Question: So what I am trying to do is auto sort on edit a row within a range of data depending on a certain fields input.

So on the image above I would like to order Column F depending on the Table in Column S
I have put a Rank tally from 1 to 18 in Column T
a VLookup is working in Column O
This works like so '=VLOOKUP(F9,$S$11:$T$28,2,false)'
I was going to use this Tally to sort the other Rows in the table to the Sort is applied to Column 0 in the table depending on the value in Column F
This is what I have so far
'''
function onEdit(event){
var sheet = SpreadsheetApp.getActiveSpreadsheet();
var editedCell = sheet.getActiveCell();
var SHEETNAME = 'Sheetname'
//checks that we're on the correct sheet.
if( sheet.getSheetName() == SHEETNAME )
var columnToSortBy = 15;
var tableRange = "B9:Q33"; // What to sort.
if(editedCell.getColumn() == columnToSortBy){
var range = sheet.getRange(tableRange);
range.sort( { column : columnToSortBy, ascending: true } );}
}
'''
In theory this should work but I'm not sure if the formula is interfering in the sort.
If it is the formula does anyone know how to write such a formula?
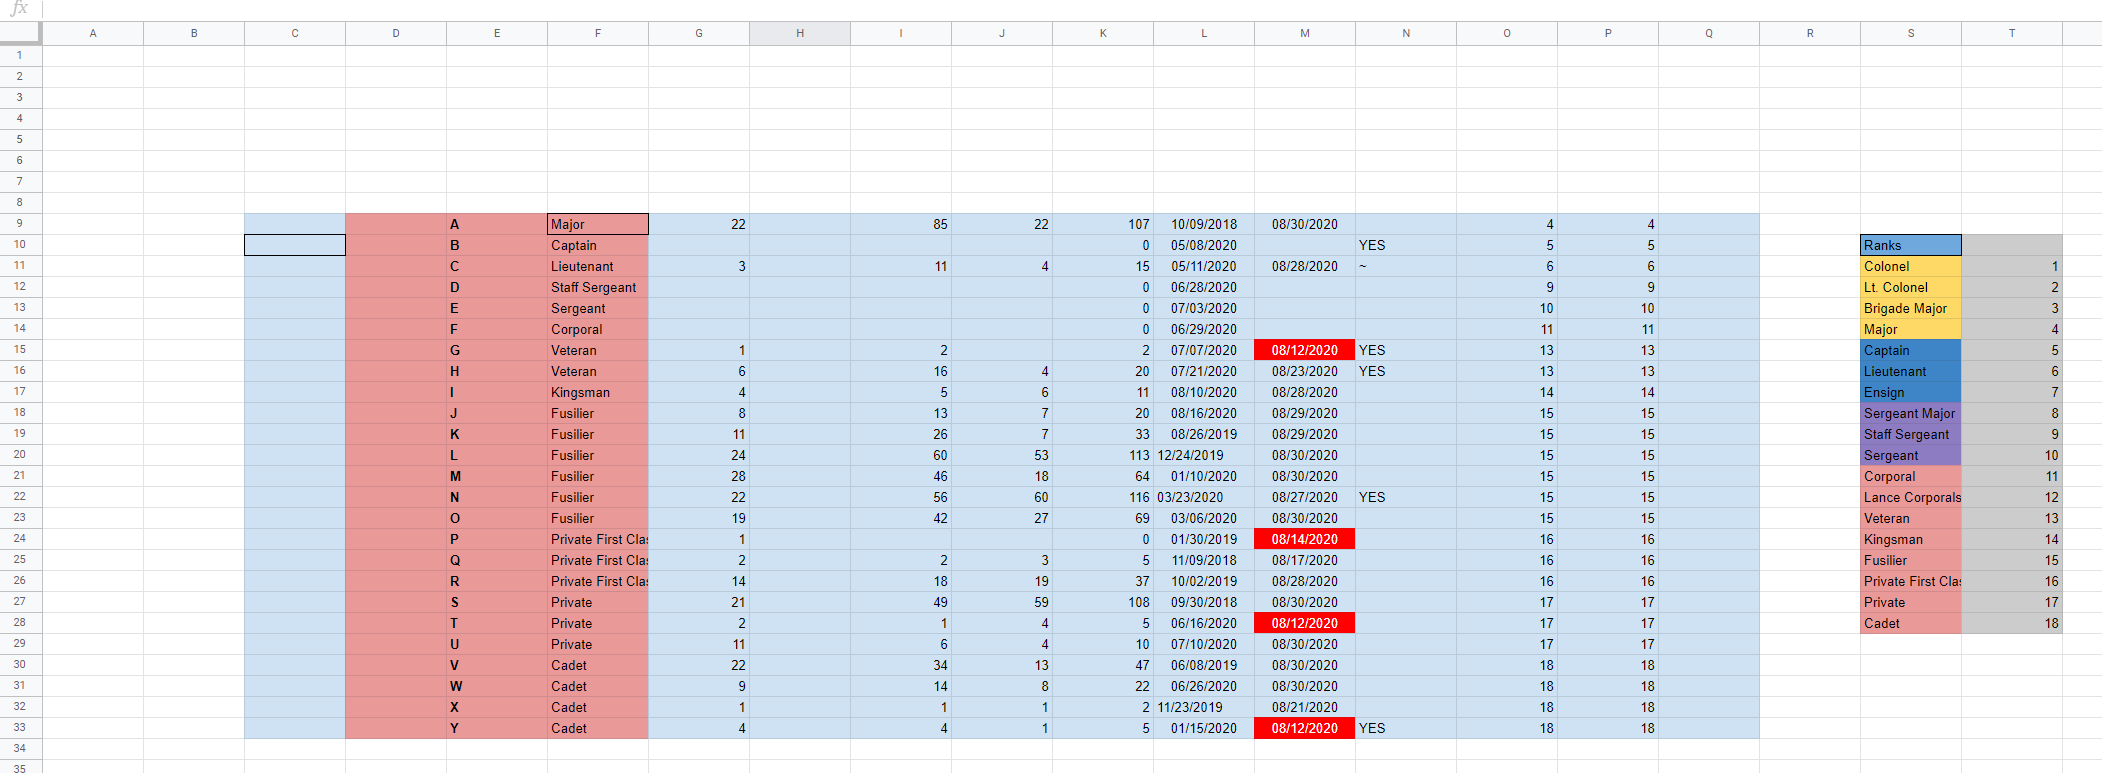
Answer: Hi so after no responses I went back to the drawing board and figured this out.
I kept the formula in Row O which revered to table 2 and then did a 'Record Macro'.
This then provided this:
'''
function SortColumnOin69th() {
var spreadsheet = SpreadsheetApp.getActive();
spreadsheet.getRange('O8').activate();
spreadsheet.getActiveSheet().getFilter().sort(15, true);
};
'''
The Macro is quite simple it sorts a certain column in a range. the sort is applied to column 15 (Row 0) and affects the whole table.
So now when I edit the Rank column in row F it now moves the columns into order depending on the rank location.